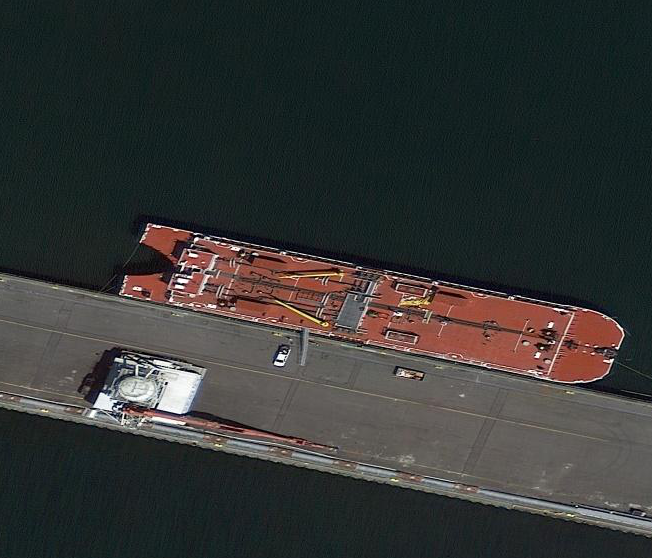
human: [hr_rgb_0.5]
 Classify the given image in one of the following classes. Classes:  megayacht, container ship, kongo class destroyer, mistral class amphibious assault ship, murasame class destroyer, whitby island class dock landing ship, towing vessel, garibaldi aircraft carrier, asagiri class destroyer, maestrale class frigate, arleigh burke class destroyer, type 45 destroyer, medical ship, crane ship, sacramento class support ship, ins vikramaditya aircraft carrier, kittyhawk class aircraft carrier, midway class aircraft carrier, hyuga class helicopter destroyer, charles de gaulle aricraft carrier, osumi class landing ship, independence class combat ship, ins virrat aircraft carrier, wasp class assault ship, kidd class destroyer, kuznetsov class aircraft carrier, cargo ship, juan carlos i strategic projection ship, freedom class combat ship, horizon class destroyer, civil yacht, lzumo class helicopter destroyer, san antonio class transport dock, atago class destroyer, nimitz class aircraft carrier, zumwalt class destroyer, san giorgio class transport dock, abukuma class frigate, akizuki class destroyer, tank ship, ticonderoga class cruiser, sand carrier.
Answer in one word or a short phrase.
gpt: Tank ship